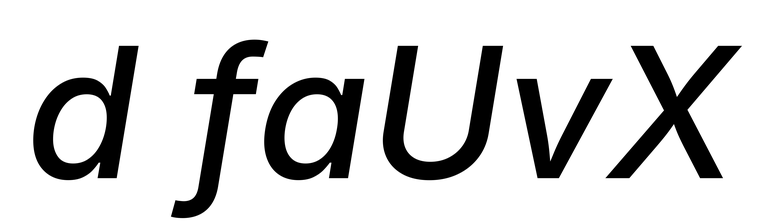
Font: Inter-Italic_Medium_Italic